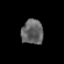
Tissue: prostate
Cell type: T cells
Senescence score: 0.2486
Nuclear area (px): 527
Mean DAPI intensity: 100.061